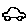
Label: car